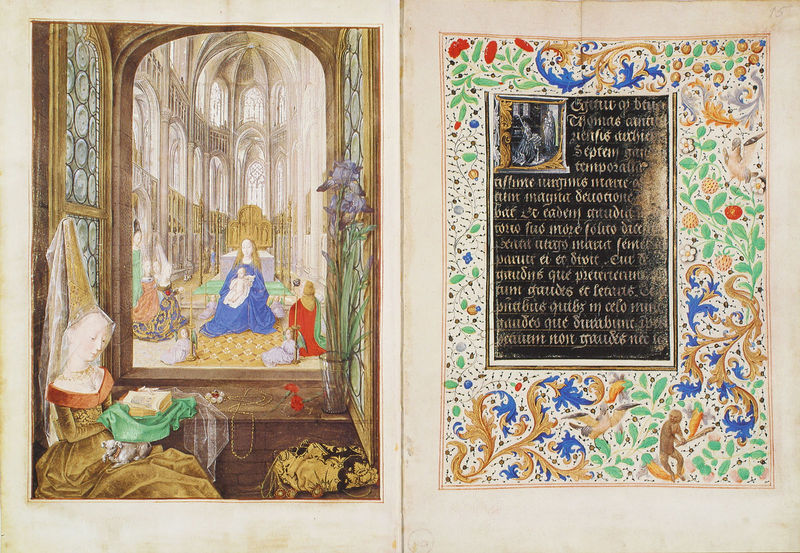
Titel: Stundenbuch der Maria von Burgund
Künstler: Liévin van Lathem
Institution: Wien, Österreichische Nationalbibliothek
Schlagwörter: blau, umhang, weiß, frauen, gelb, grün, sitzen, blumen, bunt, fenster, frau, glas, hut, schmuck, schwarz, säulen, dame, rot, schleier, tuch, malerei, bibel, innenraum, kirche, gold, mantel, sitzend, pflanzen, gotik, ranken, farbig, schrift, papier, zwei, kette, sitzt, halle, gewölbe, buch, druck, jungfrau, seite, text, buchstaben, buchseite, seiten, iris, schwertlilie, christus, jesus, mittelalter, maria, abbildung, kostbar, säulenhalle, spitzhut, heilige drei könige, handschrfit, burgdame